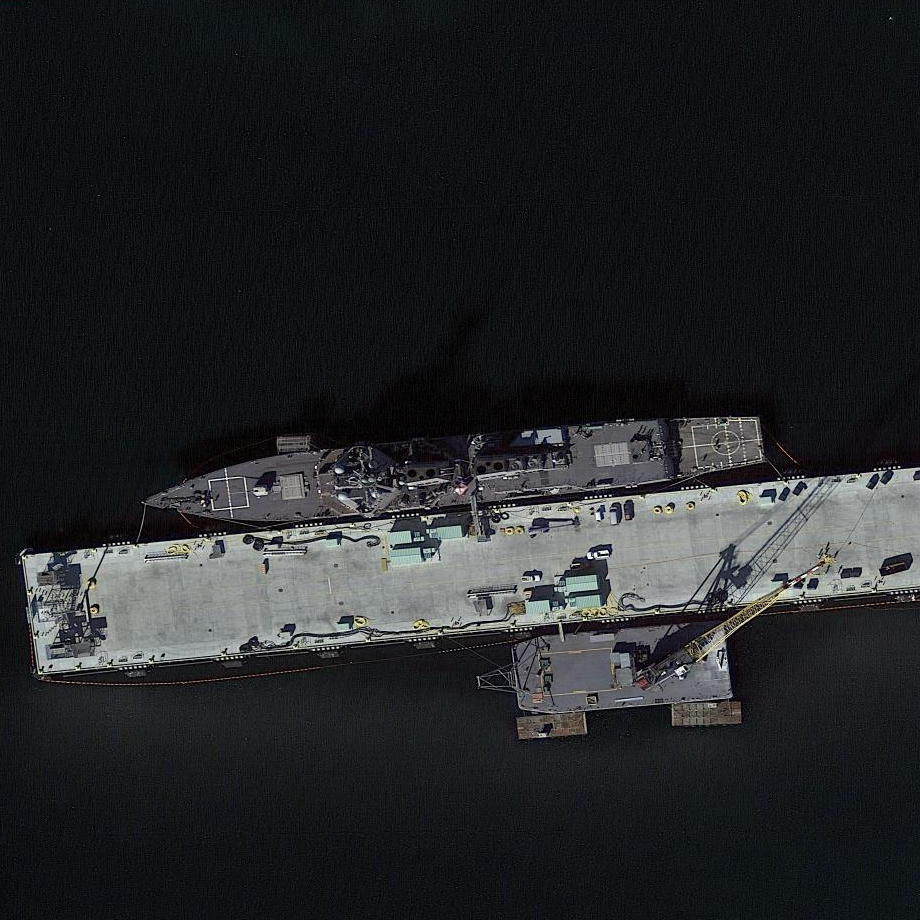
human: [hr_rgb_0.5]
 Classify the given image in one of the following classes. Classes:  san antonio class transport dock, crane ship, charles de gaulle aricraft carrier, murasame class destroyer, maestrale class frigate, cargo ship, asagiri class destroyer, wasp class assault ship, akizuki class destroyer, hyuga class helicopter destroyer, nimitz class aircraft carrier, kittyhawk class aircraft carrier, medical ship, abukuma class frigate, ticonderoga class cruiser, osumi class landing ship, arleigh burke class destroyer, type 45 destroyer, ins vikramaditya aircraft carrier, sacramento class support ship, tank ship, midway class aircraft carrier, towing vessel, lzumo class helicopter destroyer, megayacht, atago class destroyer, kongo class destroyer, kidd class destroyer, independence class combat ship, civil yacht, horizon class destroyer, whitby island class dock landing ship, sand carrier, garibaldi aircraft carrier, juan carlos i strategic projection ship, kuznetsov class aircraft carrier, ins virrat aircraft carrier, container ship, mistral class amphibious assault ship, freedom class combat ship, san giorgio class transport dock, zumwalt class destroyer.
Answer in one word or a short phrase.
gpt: Arleigh Burke class destroyer